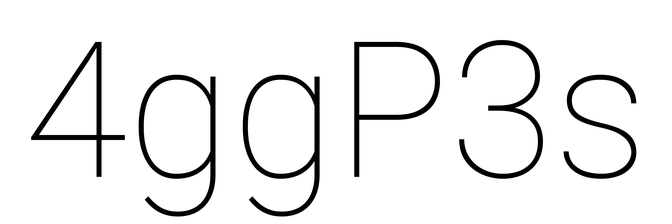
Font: Roboto_Thin